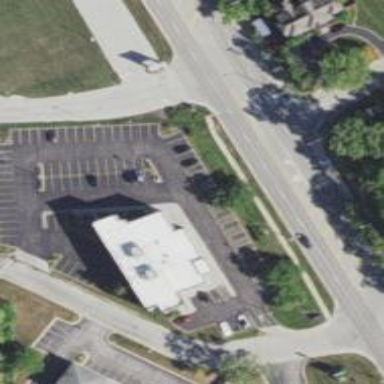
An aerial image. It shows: Parking space is available.